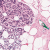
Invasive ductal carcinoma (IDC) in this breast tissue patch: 0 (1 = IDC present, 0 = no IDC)